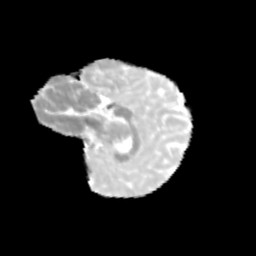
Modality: MD
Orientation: sagittal
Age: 10
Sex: female
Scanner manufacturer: siemens
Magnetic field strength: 3 T
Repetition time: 3.8 s
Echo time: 0.07 s